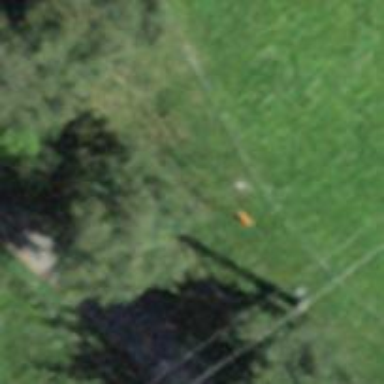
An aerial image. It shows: View of pole with roofed pipeline marker.